Field crop: maize
Growth stage: 2
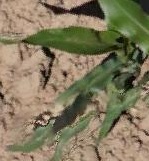
Species: maize